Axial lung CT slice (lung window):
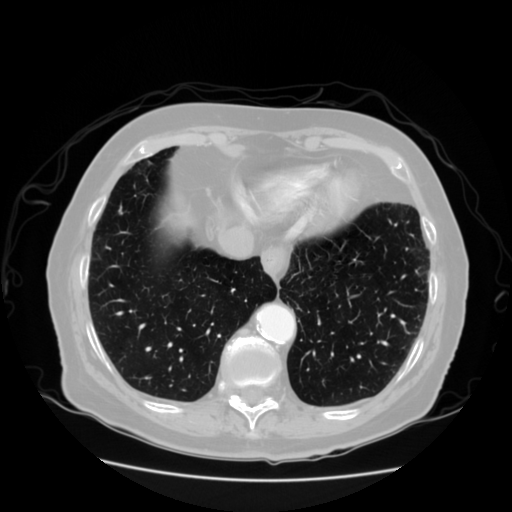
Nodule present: no